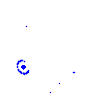
Particle: pion